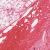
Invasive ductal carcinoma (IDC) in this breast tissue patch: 0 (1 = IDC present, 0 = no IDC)